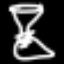
Label: hourglass